Question: I want map camera to move to my LatLngBounds. So I add map fragment to layout in 'BaseExpandableListAdapter''s 'getChildView' and 'onMapReady' I'll 'moveCamera' to 'LatLngBounds'
'''
@Override
public View getChildView(final int groupPosition, int childPosition, boolean isLastChild, View convertView, ViewGroup parent) {
convertView = inflater.inflate(R.layout.event_child, parent, false);
GoogleMapOptions options = new GoogleMapOptions();
options.liteMode(true)
.compassEnabled(false)
.mapToolbarEnabled(false)
.rotateGesturesEnabled(false)
.tiltGesturesEnabled(false)
.scrollGesturesEnabled(false)
.zoomControlsEnabled(false)
.zoomGesturesEnabled(false);
SupportMapFragment mapFragment = SupportMapFragment.newInstance(options);
FragmentTransaction transaction = fragmentManager.beginTransaction();
transaction.add(R.id.event_fragment_map, mapFragment, "event_fragment_map").commit();
mapFragment.getMapAsync(new OnMapReadyCallback() {
@Override
public void onMapReady(GoogleMap googleMap) {
mGoogleMap = googleMap;
moveMapAddBounds();
}
});
//...
}
private void moveMapAddBounds(){
mGoogleMap.addPolygon(new PolygonOptions().add(getLatLngBounds().southwest)
.add(new LatLng(getLatLngBounds().northeast.latitude, getLatLngBounds().southwest.longitude))
.add(getLatLngBounds().northeast)
.add(new LatLng(getLatLngBounds().southwest.latitude, getLatLngBounds().northeast.longitude))
);
mGoogleMap.moveCamera(CameraUpdateFactory.newLatLngBounds(getLatLngBounds(), 0));
}
public LatLngBounds getLatLngBounds() {
//random fake latlng and distance
LatLng from = new LatLng(51.<PHONE>, 17.<PHONE>);
double distance = <PHONE>625;
return new LatLngBounds.Builder().
include(SphericalUtil.computeOffset(from, distance, 0)).
include(SphericalUtil.computeOffset(from, distance, 90)).
include(SphericalUtil.computeOffset(from, distance, 180)).
include(SphericalUtil.computeOffset(from, distance, 270)).build();
}
'''
I'm calculating bounds according to <URL> as seen on picture:

I've observed that those paddings are always the same for a particular LatLngBounds but they differ between different LatLngBounds.
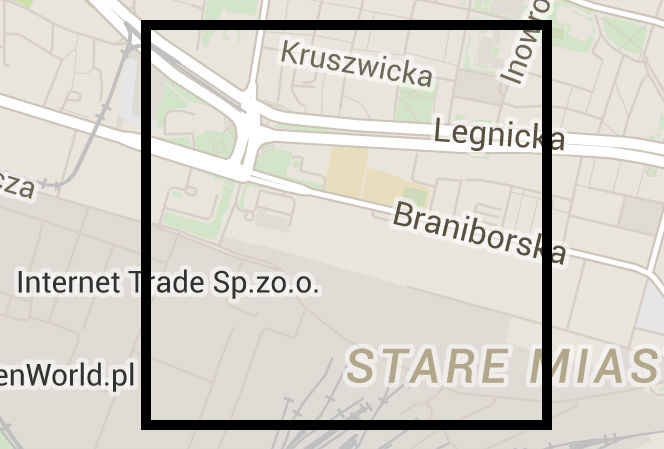
Answer: The reason was I used Lite Mode where only integer zooms are available.
<URL>